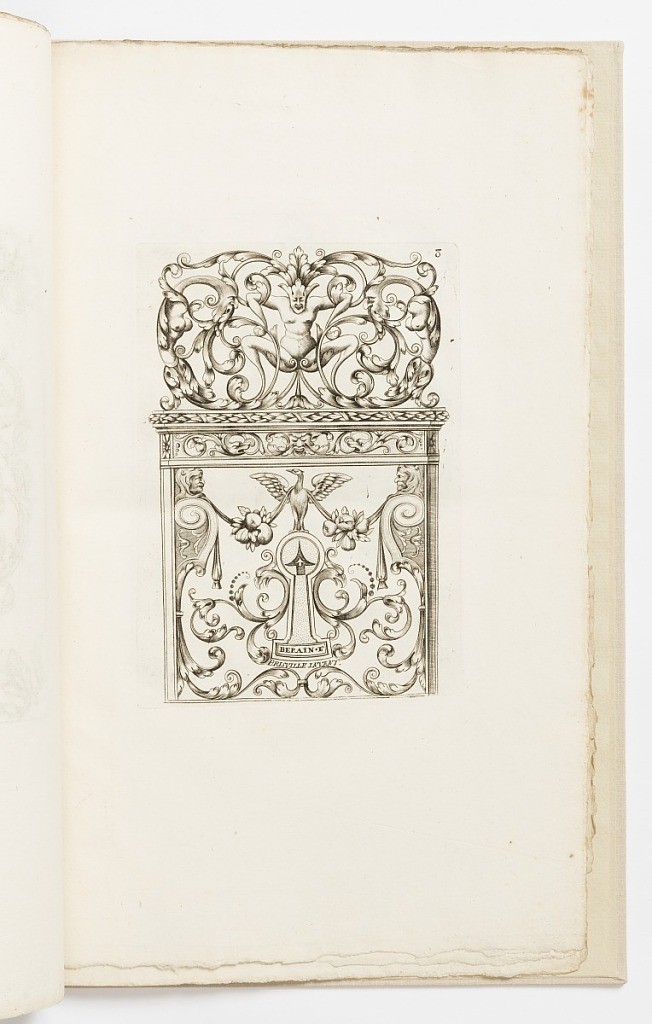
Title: Plate 8, from Diverses pièces de serruriers (Various Designs for Locksmiths)
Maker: Hugues Brisville, French, active ca. 1663
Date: after 1662
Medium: Engraving on laid paper
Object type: Print
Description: Vertical rectangle showing an escutcheon surrounded by scrollwork. Perched above is a bird with fruits and masks. Above, symmetrical arabesques with greenmen.